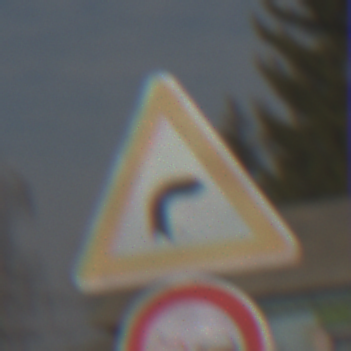
Verkehrszeichen: KurveRechts
Zusatzzeichen unten: Ueberholverbot
Umgebung: Outdoor, Suburban
Tageszeit: Midday
Wetter: PartlyCloudy
Licht: Natural
Jahreszeit: NotSpecified
Kontrast: HighContrast